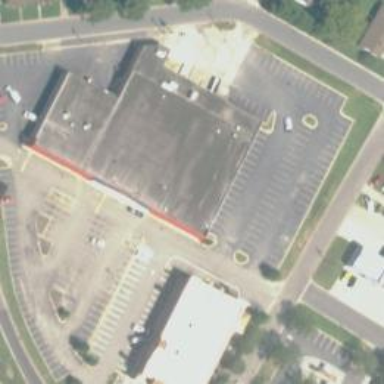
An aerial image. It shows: Retail building housing supermarket.